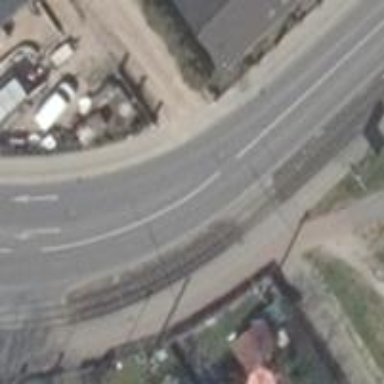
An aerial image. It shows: Secondary road with asphalt surface and separate sidewalk.